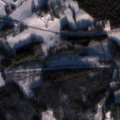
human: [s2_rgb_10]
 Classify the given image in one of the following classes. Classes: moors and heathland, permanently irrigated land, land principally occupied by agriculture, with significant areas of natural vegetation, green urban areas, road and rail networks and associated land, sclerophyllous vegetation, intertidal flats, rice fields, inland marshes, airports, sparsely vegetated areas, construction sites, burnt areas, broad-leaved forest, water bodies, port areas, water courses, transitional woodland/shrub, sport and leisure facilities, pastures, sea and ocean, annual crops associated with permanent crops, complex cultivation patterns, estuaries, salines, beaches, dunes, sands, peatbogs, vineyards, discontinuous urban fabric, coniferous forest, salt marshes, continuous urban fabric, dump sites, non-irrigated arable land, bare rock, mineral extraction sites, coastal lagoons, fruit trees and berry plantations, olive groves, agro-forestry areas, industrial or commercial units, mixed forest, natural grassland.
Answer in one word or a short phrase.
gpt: non-irrigated arable land, land principally occupied by agriculture, with significant areas of natural vegetation, coniferous forest, mixed forest, transitional woodland/shrub